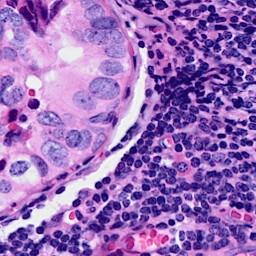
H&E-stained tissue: Breast